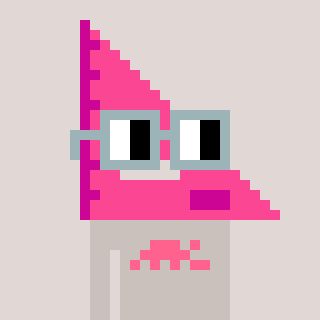
a pixel art character with square dark gray glasses, a squadron ruler-shaped head and a foggrey-colored body on a warm background